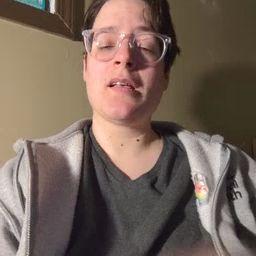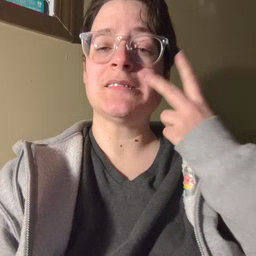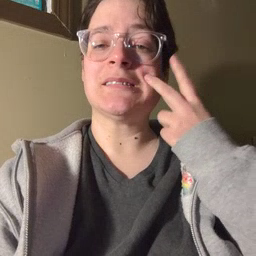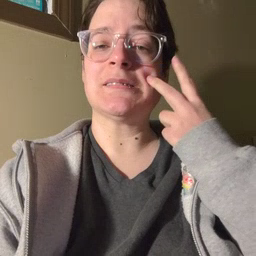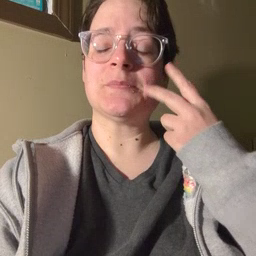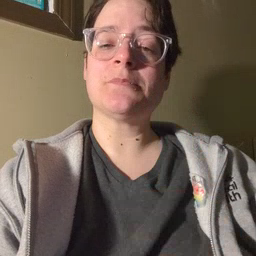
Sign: see